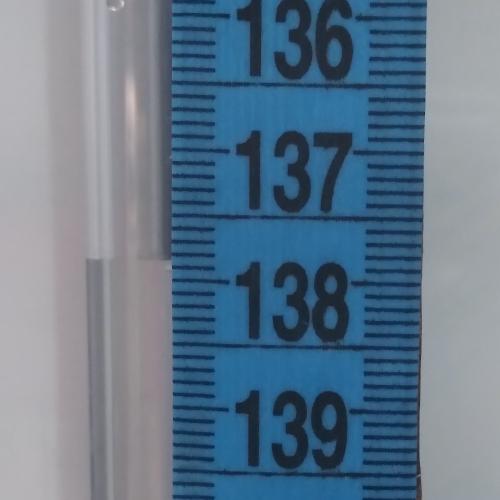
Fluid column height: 137.8 cm